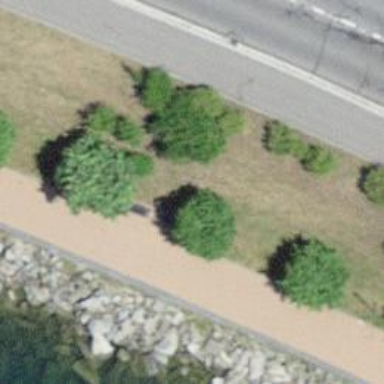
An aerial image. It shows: Bench for seating.